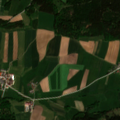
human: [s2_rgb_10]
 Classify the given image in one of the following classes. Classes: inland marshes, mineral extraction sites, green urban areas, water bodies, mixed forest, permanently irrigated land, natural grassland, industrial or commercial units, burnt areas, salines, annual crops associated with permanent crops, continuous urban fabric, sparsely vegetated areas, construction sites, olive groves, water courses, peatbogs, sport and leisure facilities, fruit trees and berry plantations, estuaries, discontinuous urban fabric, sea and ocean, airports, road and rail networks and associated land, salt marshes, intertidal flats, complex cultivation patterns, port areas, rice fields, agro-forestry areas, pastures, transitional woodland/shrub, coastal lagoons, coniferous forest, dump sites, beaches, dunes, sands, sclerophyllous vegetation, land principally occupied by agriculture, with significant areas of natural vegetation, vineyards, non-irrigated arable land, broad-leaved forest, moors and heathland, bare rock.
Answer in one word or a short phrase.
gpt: non-irrigated arable land, complex cultivation patterns, land principally occupied by agriculture, with significant areas of natural vegetation, coniferous forest, transitional woodland/shrub